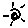
Label: sun